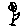
Label: flower